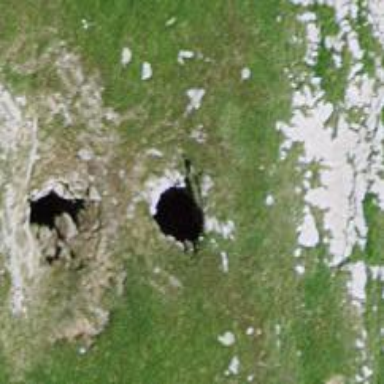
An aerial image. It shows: Sinkhole in natural setting.